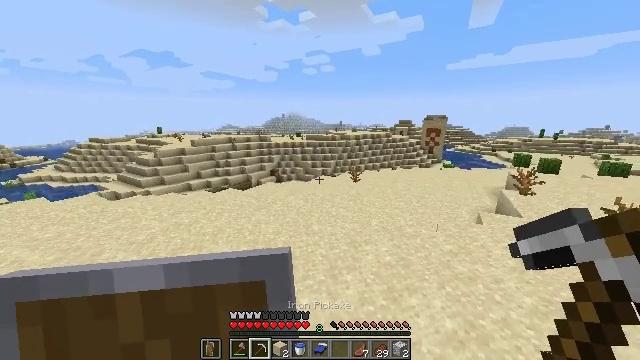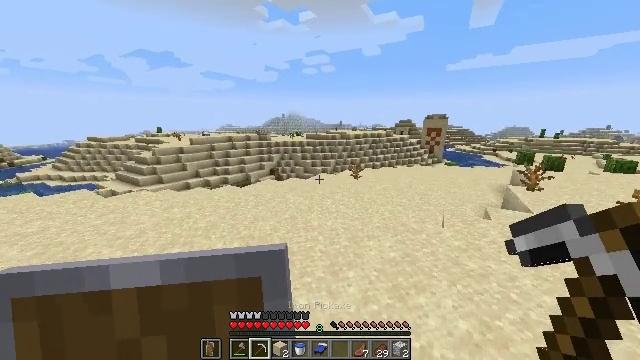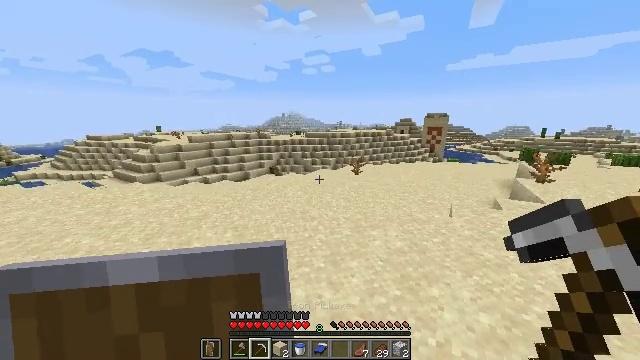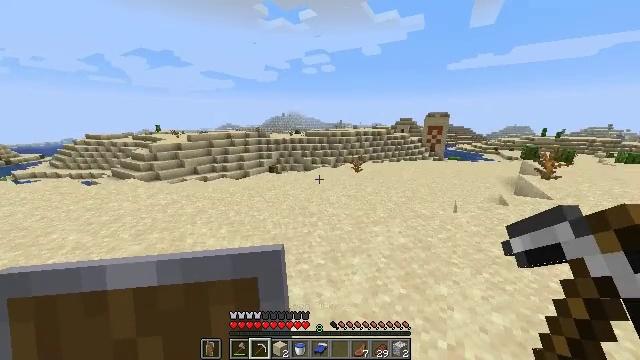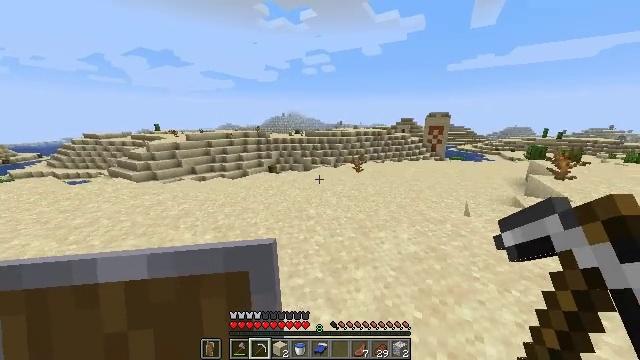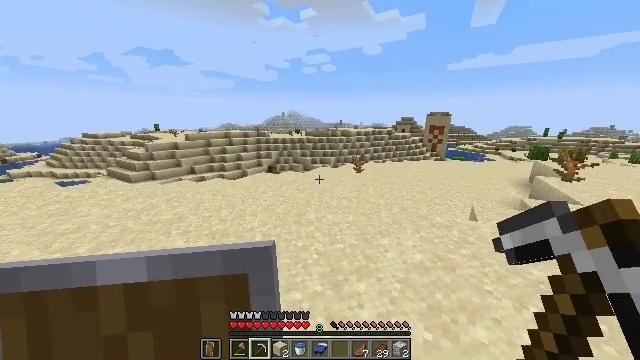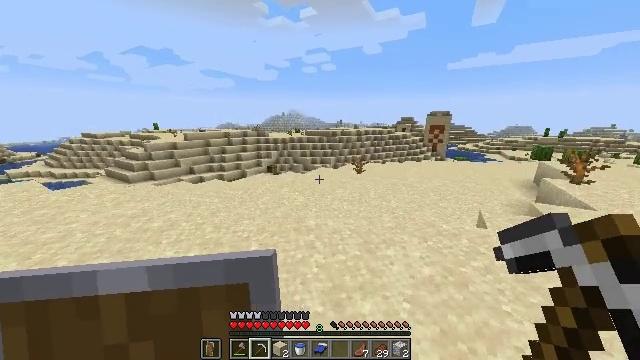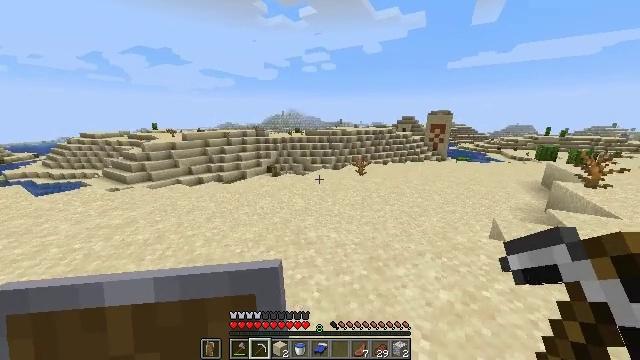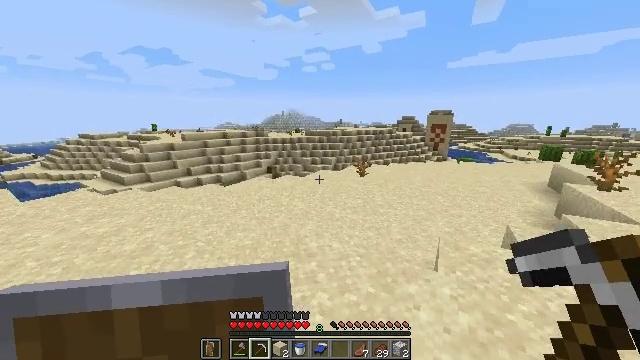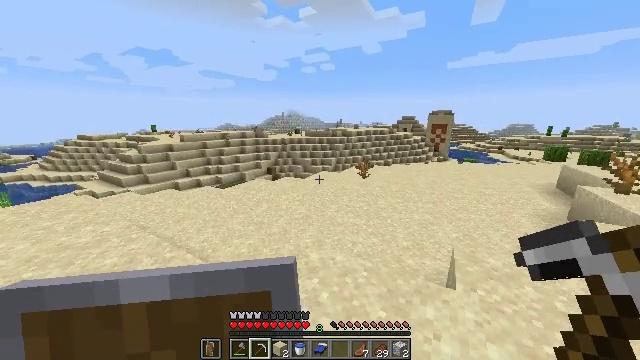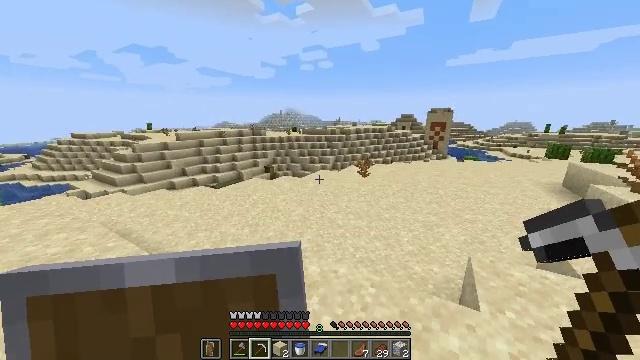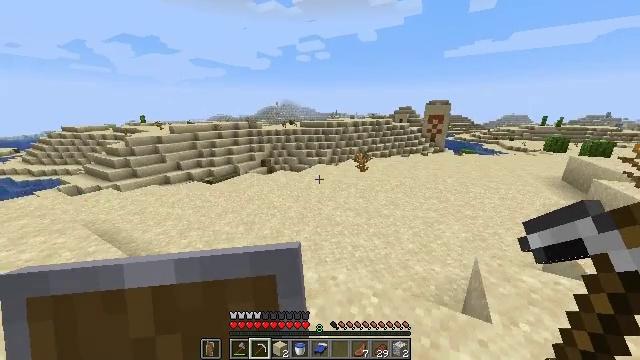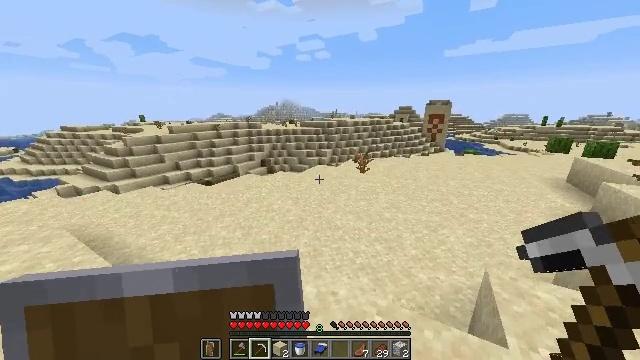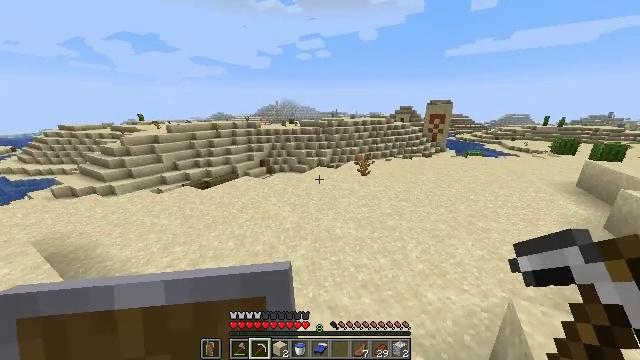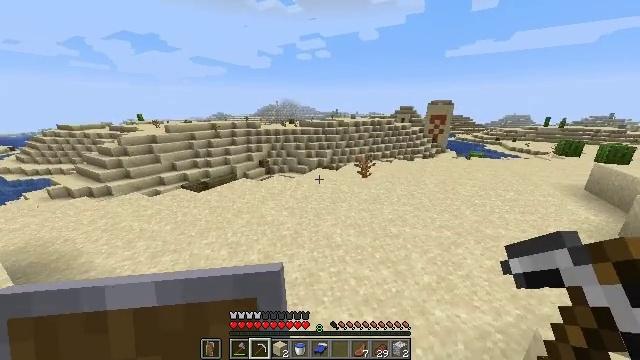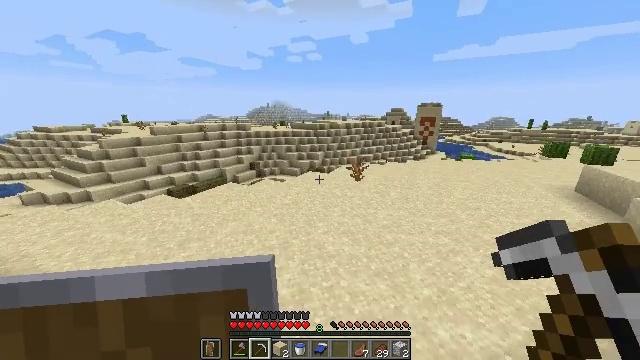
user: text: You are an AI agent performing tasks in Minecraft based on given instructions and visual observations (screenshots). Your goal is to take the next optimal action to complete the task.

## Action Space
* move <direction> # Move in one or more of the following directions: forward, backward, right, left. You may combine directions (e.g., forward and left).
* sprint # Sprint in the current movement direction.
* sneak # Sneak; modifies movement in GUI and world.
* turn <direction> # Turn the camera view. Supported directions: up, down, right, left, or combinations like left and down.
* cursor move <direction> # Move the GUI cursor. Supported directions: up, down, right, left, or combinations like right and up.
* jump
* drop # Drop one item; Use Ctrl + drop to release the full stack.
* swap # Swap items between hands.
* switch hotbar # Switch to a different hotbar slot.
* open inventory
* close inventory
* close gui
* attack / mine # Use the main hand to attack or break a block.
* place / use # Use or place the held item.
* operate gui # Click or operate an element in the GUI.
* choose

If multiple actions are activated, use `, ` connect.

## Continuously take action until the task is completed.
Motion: motion action
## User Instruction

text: Collect orange terracotta for building.
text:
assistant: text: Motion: move forward, sprint
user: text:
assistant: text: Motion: move forward, sprint
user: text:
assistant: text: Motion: move forward, sprint
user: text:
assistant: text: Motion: move forward, sprint
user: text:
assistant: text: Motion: move forward, sprint
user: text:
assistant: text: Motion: move forward, sprint
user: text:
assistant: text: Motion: move forward, sprint
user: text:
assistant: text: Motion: move forward, sprint
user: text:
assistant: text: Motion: move forward, sprint
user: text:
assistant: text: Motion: move forward, sprint
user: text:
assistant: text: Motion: move forward, sprint, turn down
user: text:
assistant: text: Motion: move forward, sprint
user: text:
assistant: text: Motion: move forward, sprint
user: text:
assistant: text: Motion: move forward, sprint
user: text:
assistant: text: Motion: move forward, sprint, turn right
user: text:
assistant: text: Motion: move forward, sprint, turn right
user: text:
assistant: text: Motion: move forward, sprint, turn right
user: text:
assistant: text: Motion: move forward
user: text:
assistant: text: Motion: move forward
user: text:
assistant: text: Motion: move forward
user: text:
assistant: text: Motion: move forward
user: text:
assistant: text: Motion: move forward
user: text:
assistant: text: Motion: move forward
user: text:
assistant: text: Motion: move forward
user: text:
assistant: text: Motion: move forward
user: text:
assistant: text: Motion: move forward
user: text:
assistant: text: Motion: move forward
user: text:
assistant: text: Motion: move forward
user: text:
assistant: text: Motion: move forward
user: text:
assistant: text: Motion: move forward, turn down